Aerial crown-view tile of a tropical tree (Barro Colorado Island, Panama), acquired 20240611:
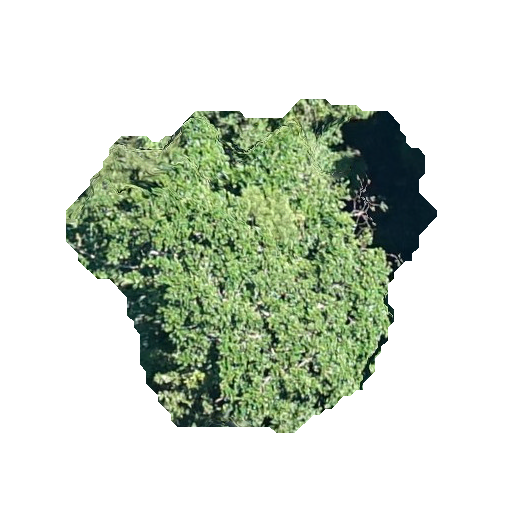
Species: Poulsenia armata
GBIF accepted scientific name: Poulsenia armata
Crown area: 133.956 m²